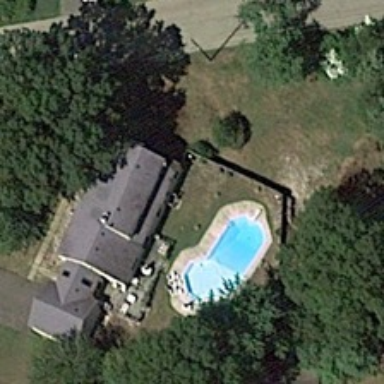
A building with a swimming pool is surrounded by some green trees sparsely .